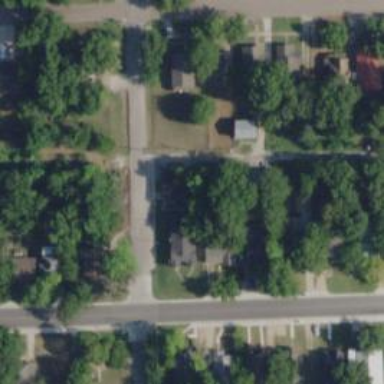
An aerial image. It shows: Alleyway designated as service road.